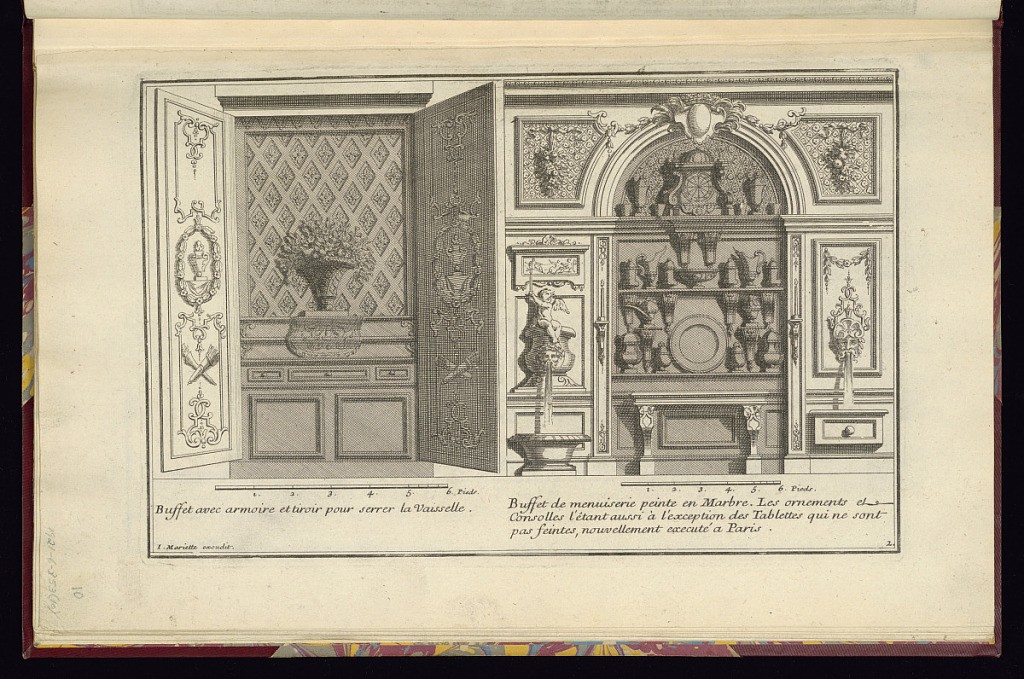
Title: Designs for Buffets
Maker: Pierre Cottart, French, ca. 1630 – 1701
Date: ca.1680–1710
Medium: Etching and engraving on laid paper
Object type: Print
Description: Designs for two buffets. To the right, a buffet set within an arched niche for the display of jugs, vases, bowls, plates, cups, and a clock on shelves with brackets with a console table below at the dado level. The top of the arch is decorated with a crowned cartouche with a festoon of fleurons. The upper levels of the walls are decorated with molded panels with a diaper and rosette pattern. The buffet is flanked by two different wall fountains. To the right the fountain is ornamented with shell, mask, strapwork, and s-scroll motifs, with the water pouring into a rectangular basin below. The fountain to the left consists of a sculpted urn or vase, with a winged putto sitting on top, holding a candle, with a sculpted plaque above. The water pours out of a mask's mouth into a circular shallow basin below. To the left a design for a buffet or armoire to store plates and crockery. The doors are opened and decorated with rococo motifs, scrolling acanthus leaves, fleurons, strapwork, quivers of arrows and a central cartouche with a vase framed by a garland of leaves and rosettes. The lower half of the armoire is tiered and has three shallow drawers. A large vase of flowers and fruit sits on the top shelf. The back of the armoire is decorated with a diaper pattern with rosettes. Each design is titled, with a scale below. The plate is numbered and signed.